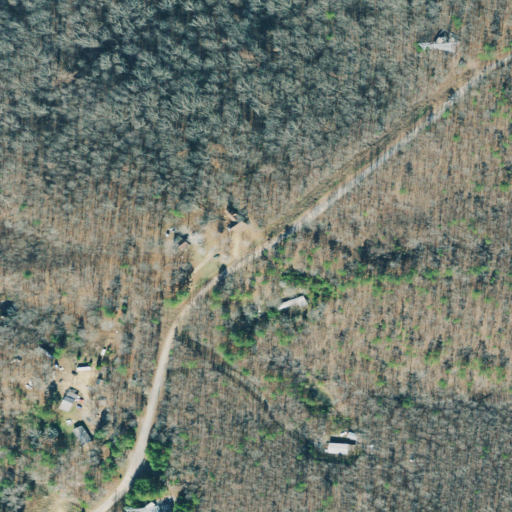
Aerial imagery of mountain in Georgia named Armstrong Mountain containing deciduous forest, open development, low intensity development, shrub, and pasture